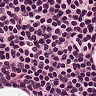
Metastatic tissue present: no